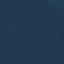
Label: SeaLake